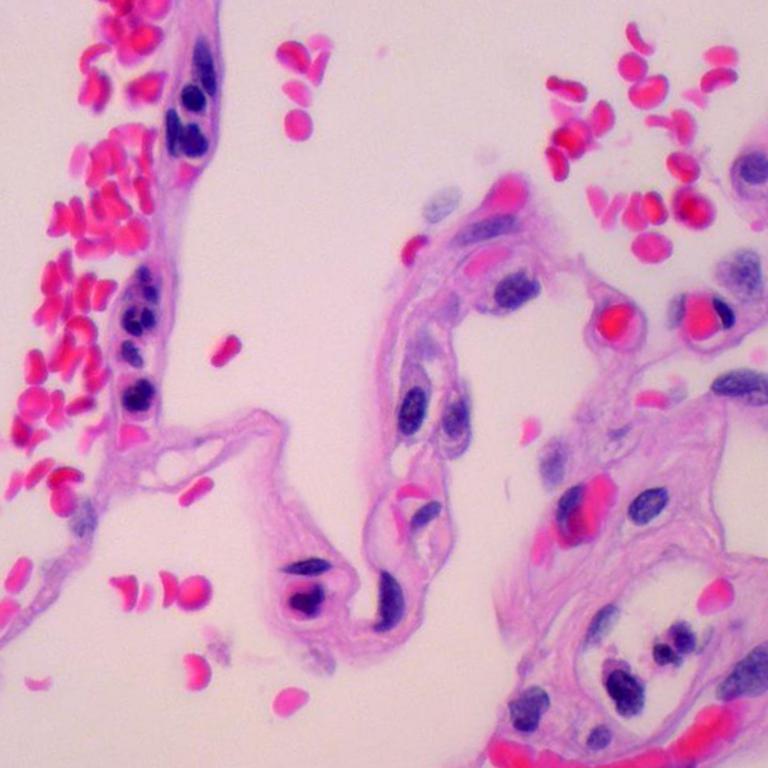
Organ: lung
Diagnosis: benign